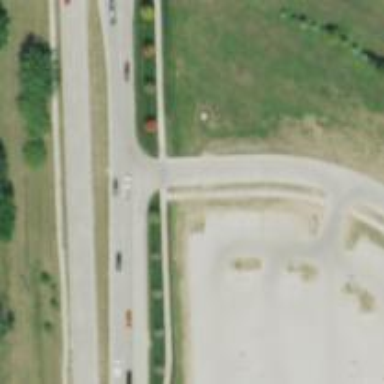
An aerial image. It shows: Unmarked road crossing.